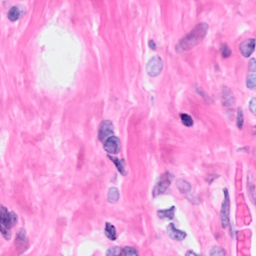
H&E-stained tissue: Breast